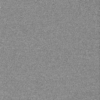
Label: dusty